Question: I'm having a problem of displaying ImageViews with the correct size. Almost all the posts that I've read through involves ImageViews that are created in the layout file. However in my case, I'm creating ImageViews programmatically.
I'm trying to display all images from a particular folder located in the storage. The bitmaps retrieved will be placed in ImageViews which are contained within a GridView.
Here's my code:
'''
//pass an array containing all images paths to adapter
imageGrid.setAdapter(new GridViewAdapter(getActivity(), FilePathStrings));
'''
part of GridVewAdapter code:
'''
public View getView(int position, View convertView, ViewGroup parent) {
ImageView imageView;
if(convertView == null){
imageView = new ImageView(mContext);
imageView.setLayoutParams(new GridView.LayoutParams(ViewGroup.LayoutParams.MATCH_PARENT, ViewGroup.LayoutParams.MATCH_PARENT));
imageView.setScaleType(ImageView.ScaleType.FIT_XY);
imageView.setPadding(5, 5, 5, 5);
imageView.setAdjustViewBounds(true);
}else{
imageView = (ImageView) convertView;
}
imageView.setTag(filepath[position]);
new LoadImages(imageView).execute();
return imageView;
}
'''
AsyncTask to retrieve bitmaps:
'''
private class LoadImages extends AsyncTask<Object, Void, Bitmap> {
private ImageView imgView;
private String path;
private LoadImages(ImageView imgView) {
this.imgView = imgView;
this.path = imgView.getTag().toString();
}
@Override
protected Bitmap doInBackground(Object... params) {
Bitmap bitmap = null;
BitmapFactory.Options bmOptions = new BitmapFactory.Options();
bmOptions.inJustDecodeBounds = false;
bmOptions.inSampleSize = 6;
bitmap = BitmapFactory.decodeFile(path, bmOptions);
try {
int dimension = getSquareCropDimensionForBitmap(bitmap);
bitmap = ThumbnailUtils.extractThumbnail(bitmap, dimension, dimension);
}catch (Exception e) {
e.printStackTrace();
}
return bitmap;
}
@Override
protected void onPostExecute(Bitmap result) {
if (!imgView.getTag().toString().equals(path)) {
return;
}
if(result != null && imgView != null){
imgView.setVisibility(View.VISIBLE);
imgView.setImageBitmap(result);
}else{
imgView.setVisibility(View.GONE);
}
}
}
'''
Method to get equal dimensions so bitmaps will be displayed as squares:
'''
private int getSquareCropDimensionForBitmap(Bitmap bitmap) {
int dimension;
//If the bitmap is wider than it is height then use the height as the square crop dimension
if (bitmap.getWidth() >= bitmap.getHeight()) {
dimension = bitmap.getHeight();
}
//If the bitmap is taller than it is width use the width as the square crop dimension
else {
dimension = bitmap.getWidth();
}
return dimension;
}
'''
GridView in the layout file:
'''
<GridView
android:id="@+id/imageGridView"
android:layout_width="match_parent"
android:layout_height="wrap_content"
android:columnWidth="30dp"
android:numColumns="5"
android:verticalSpacing="5dp"
android:horizontalSpacing="5dp"
android:stretchMode="columnWidth"
android:gravity="center"
android:layout_marginTop="30dp">
</GridView>
'''
The result that I've gotten:

The circled thin "lines" are actually the ImageViews displayed.
Any help is very much appreciated. Thank you in advance!
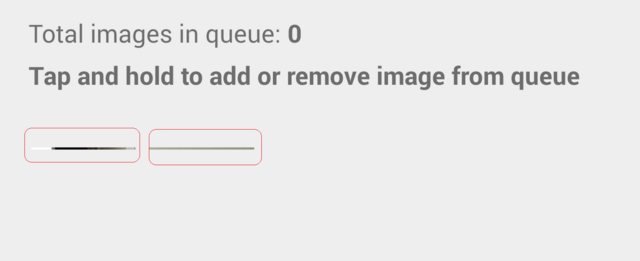
Answer: I have other views above the GridView so I can't set its height to fill_parent/match_parent in the .xml file as it will affect the views above.
The solution to my problem is to set GridView's height and width programmatically.
Replace:
'''
imageView.setLayoutParams(new GridView.LayoutParams(ViewGroup.LayoutParams.MATCH_PARENT, ViewGroup.LayoutParams.MATCH_PARENT));
'''
With this:
'''
imageView.setLayoutParams(new GridView.LayoutParams(int height, int width));
'''
Explanation:
<URL>
:)